Question: The example can be found at <URL>
The button looks like this

which has margin at top, though I set 'margin-top' to 0. And I want the button to fill the whole block vertically, which has no margin or space between the button and its parent block.
Does anyone have ideas about this? Thanks!
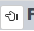
Answer: Because of the padding of h2. Try this:
'''
.filter h2{ padding: 0; margin:0; margin-left: 3px; }
'''